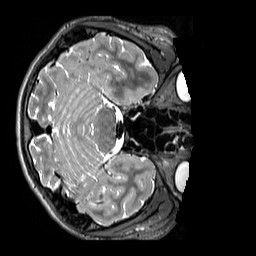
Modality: T2w
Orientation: axial
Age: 13
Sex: male
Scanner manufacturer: siemens
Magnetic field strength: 3 T
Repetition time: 3.2 s
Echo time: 0.408 s